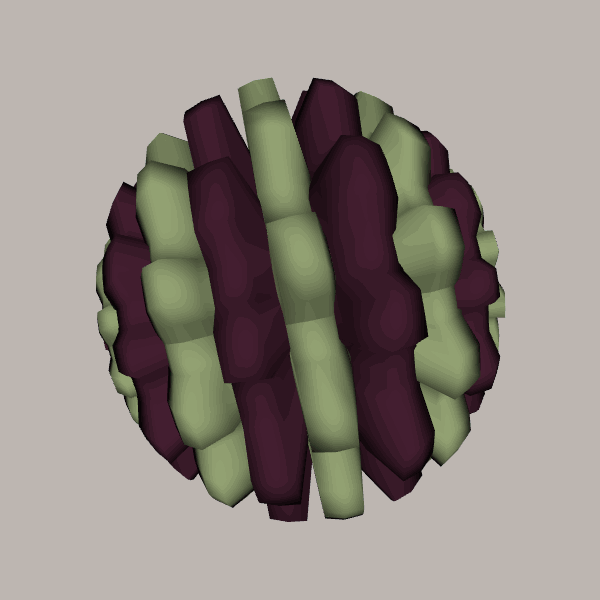
Background: light